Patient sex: M
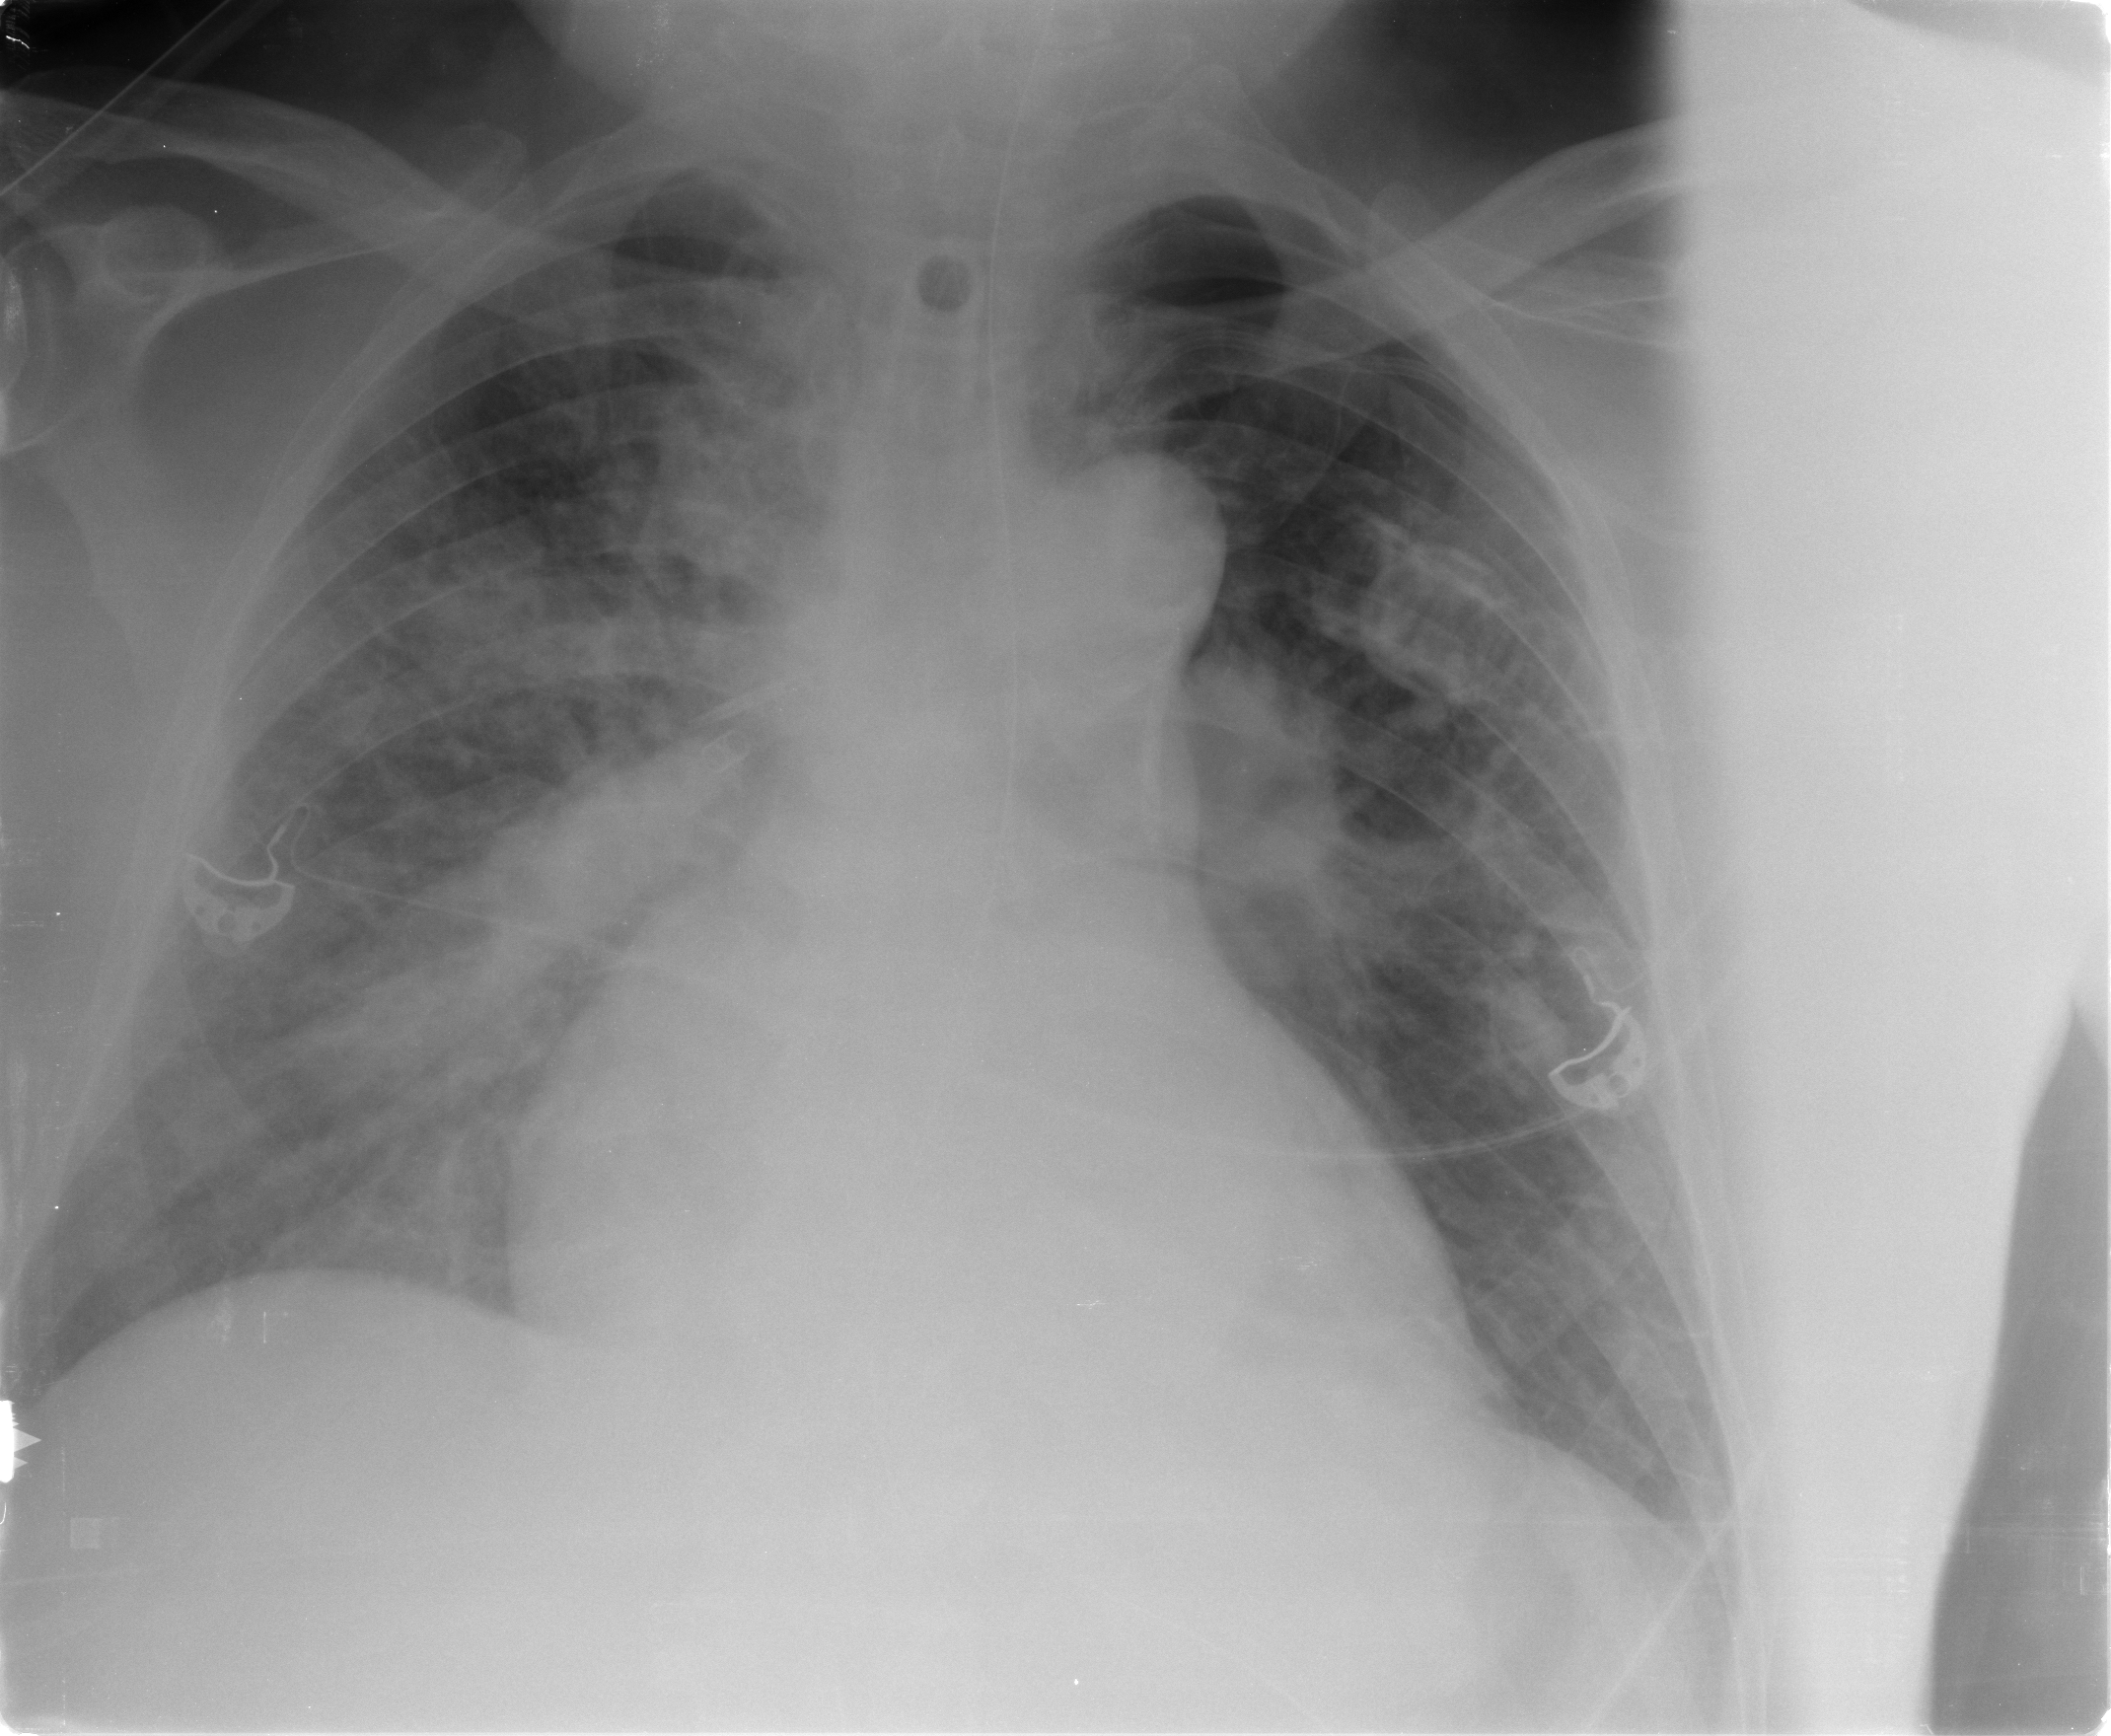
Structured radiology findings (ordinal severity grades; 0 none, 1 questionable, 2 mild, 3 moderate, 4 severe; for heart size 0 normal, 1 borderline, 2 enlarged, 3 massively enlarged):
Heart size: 2
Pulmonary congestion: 2
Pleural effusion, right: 0
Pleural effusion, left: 0
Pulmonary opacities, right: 3
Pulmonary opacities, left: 2
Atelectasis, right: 2
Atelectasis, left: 2